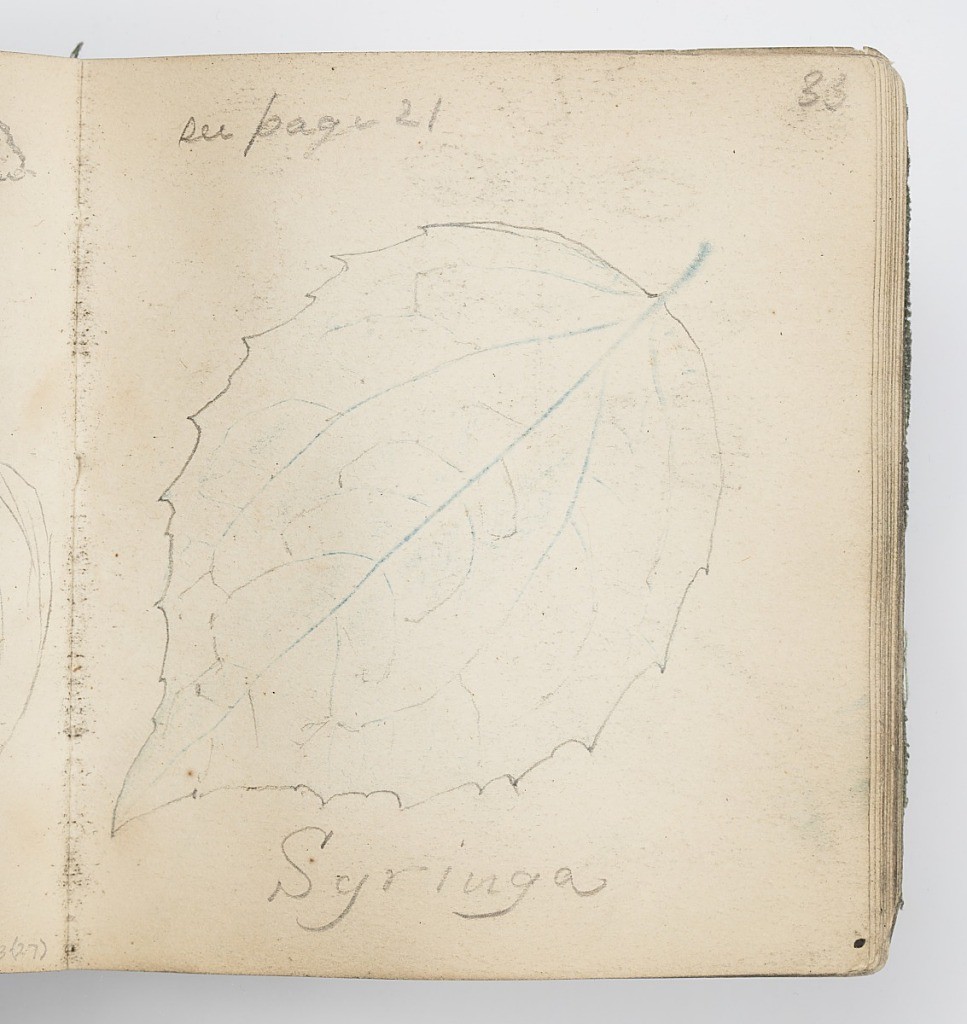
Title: Sketchbook Page: Rubbing of Syringa Leaf
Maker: Kenyon Cox, American, 1856–1919
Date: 1874
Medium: Graphite, blue crayon on paper
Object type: Sketchbook folio
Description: Rubbing of leaf in blue crayon, outlined in graphite.